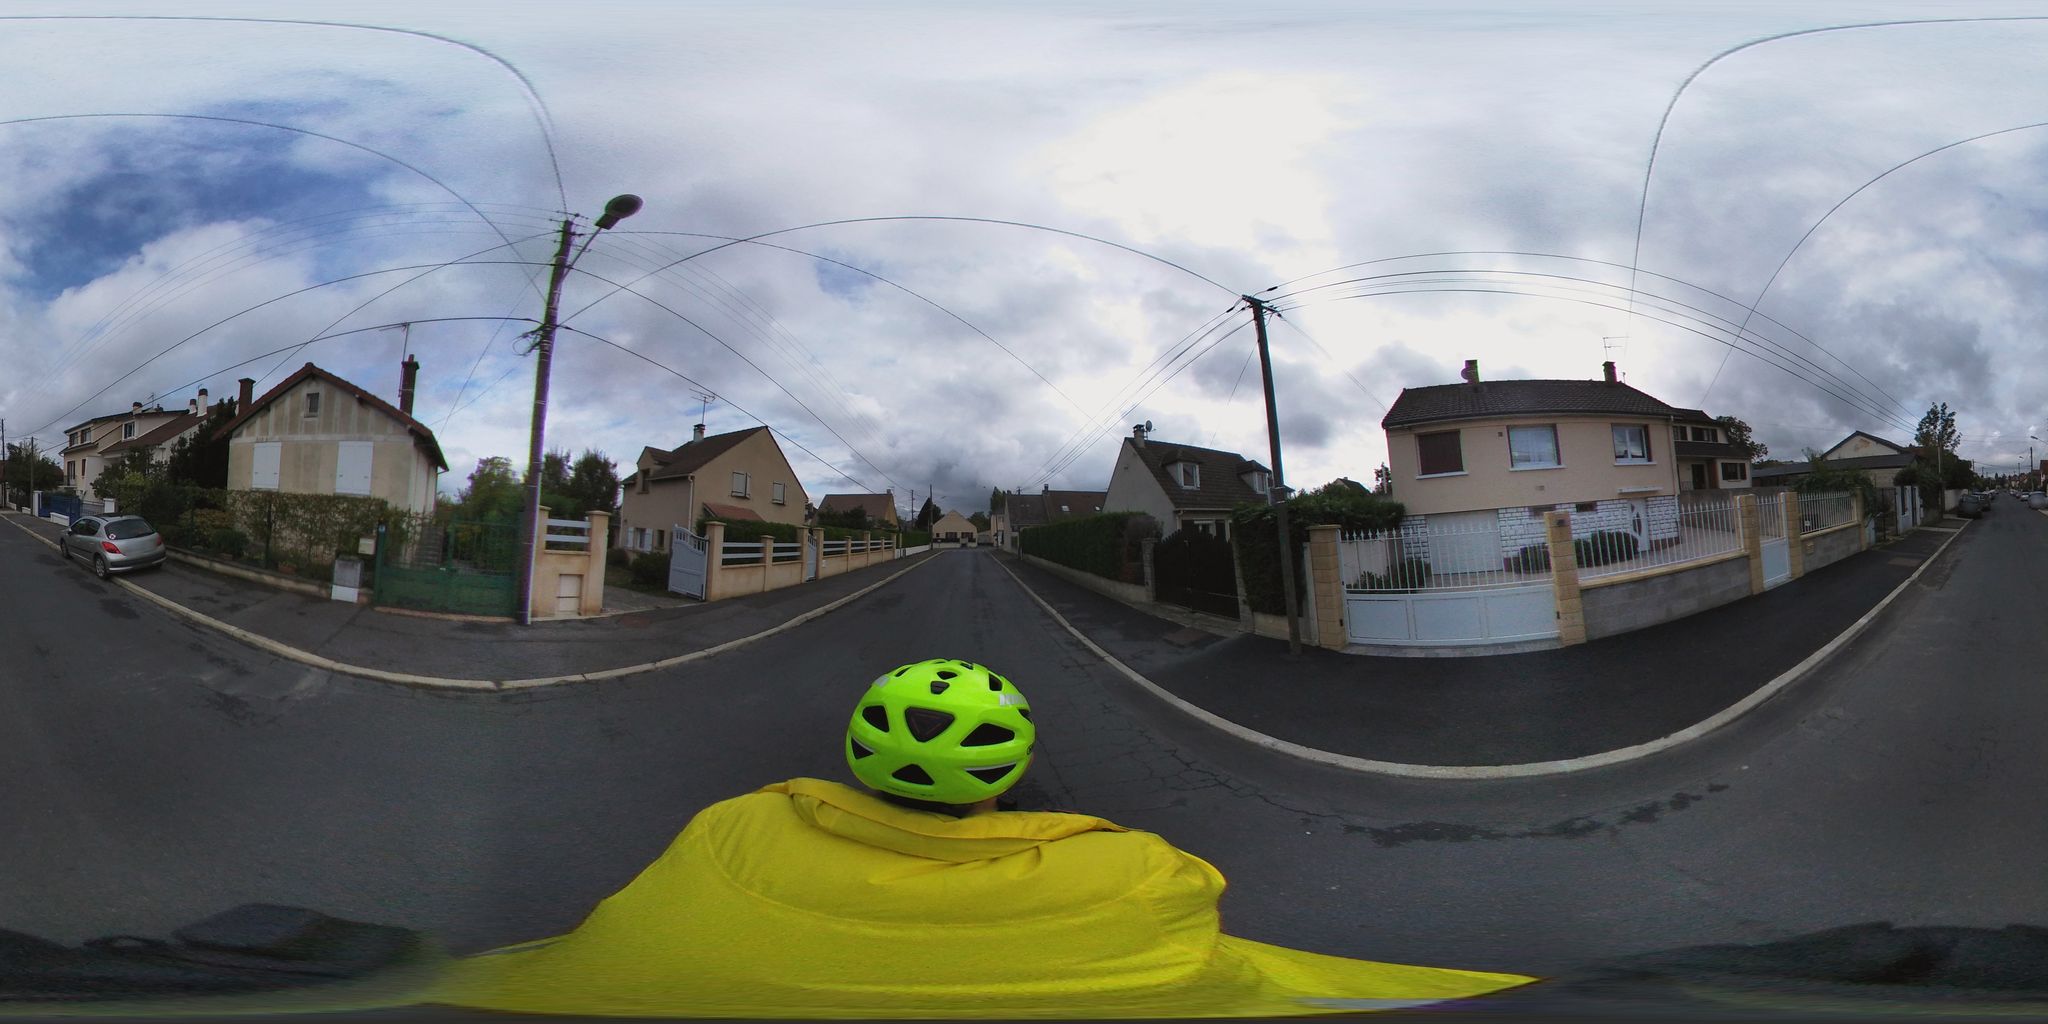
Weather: cloudy
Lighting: day
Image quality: slightly poor
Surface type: cycling surface
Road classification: residential
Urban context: urban centre
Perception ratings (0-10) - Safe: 1.02, Lively: 3.89, Beautiful: 7.98, Boring: 1.61, Depressing: 3.69, Wealthy: 0.43